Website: slack
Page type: billing-address
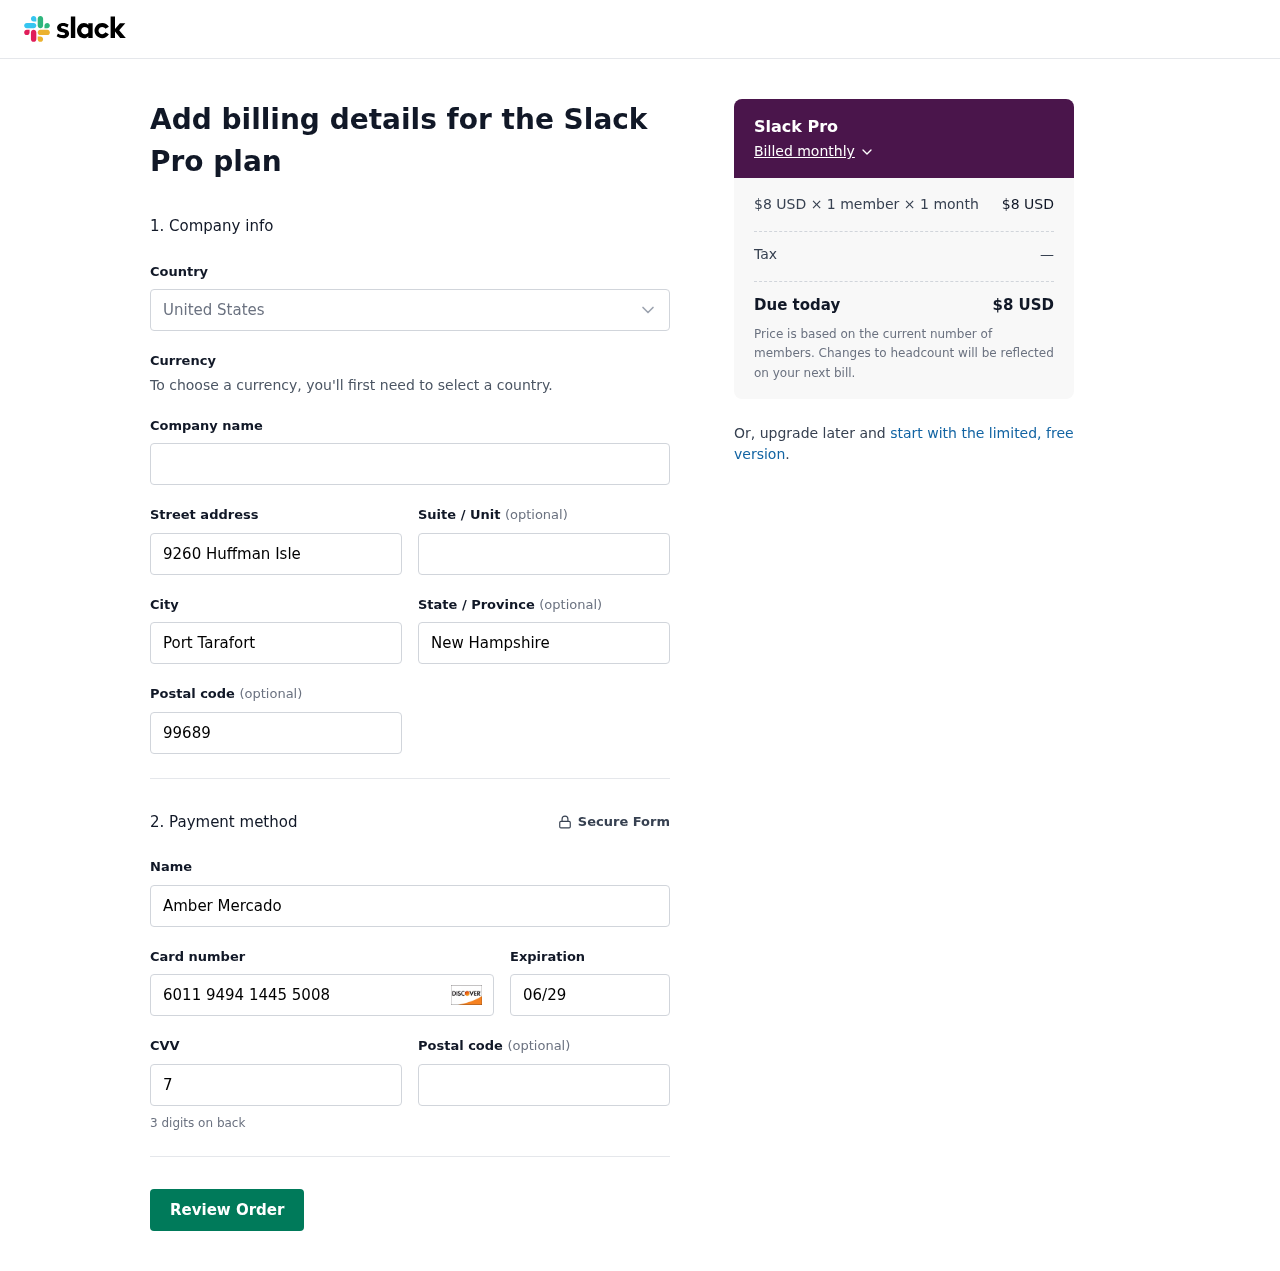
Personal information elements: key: PII_CARD_CVV
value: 798
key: PII_CARD_EXPIRY
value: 06/29
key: PII_CARD_NUMBER
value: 6011 9494 1445 5008
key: PII_CITY
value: Port Tarafort
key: PII_COUNTRY
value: United States
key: PII_FULLNAME
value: Amber Mercado
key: PII_POSTCODE
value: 99689
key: PII_STATE
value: New Hampshire
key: PII_STREET
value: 9260 Huffman Isle
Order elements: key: ORDER_PLAN_PRICE
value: $8 USD
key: ORDER_NUM_MEMBERS
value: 1 member
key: ORDER_NUM_MONTHS
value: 1 month
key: ORDER_SUBTOTAL
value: $8 USD
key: ORDER_TAX
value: —
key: ORDER_TOTAL
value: $8 USD